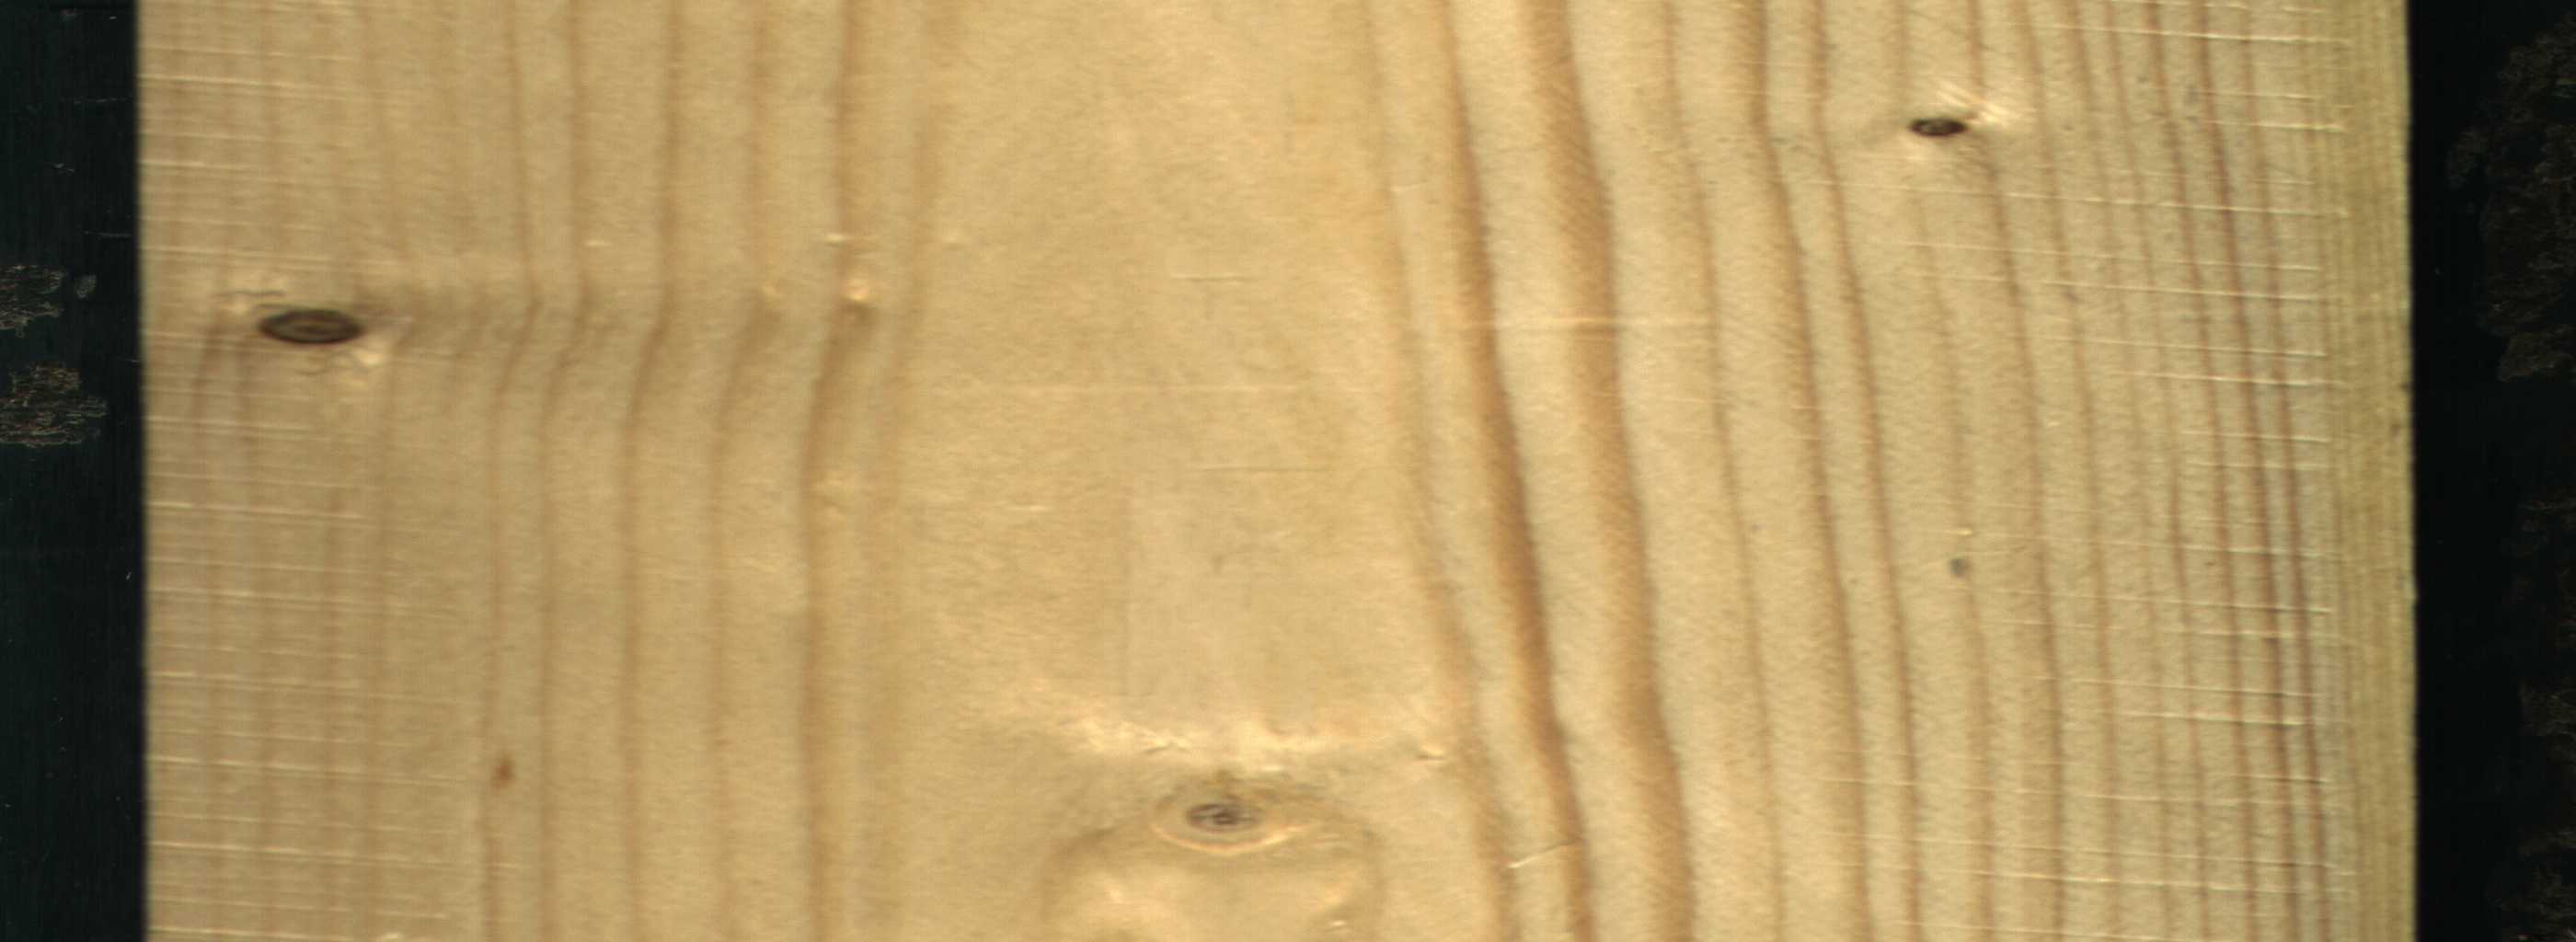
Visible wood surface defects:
Dead_Knot
Dead_Knot
Live_Knot